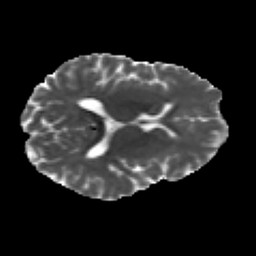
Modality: MD
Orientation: axial
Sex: male
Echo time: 0.114 s